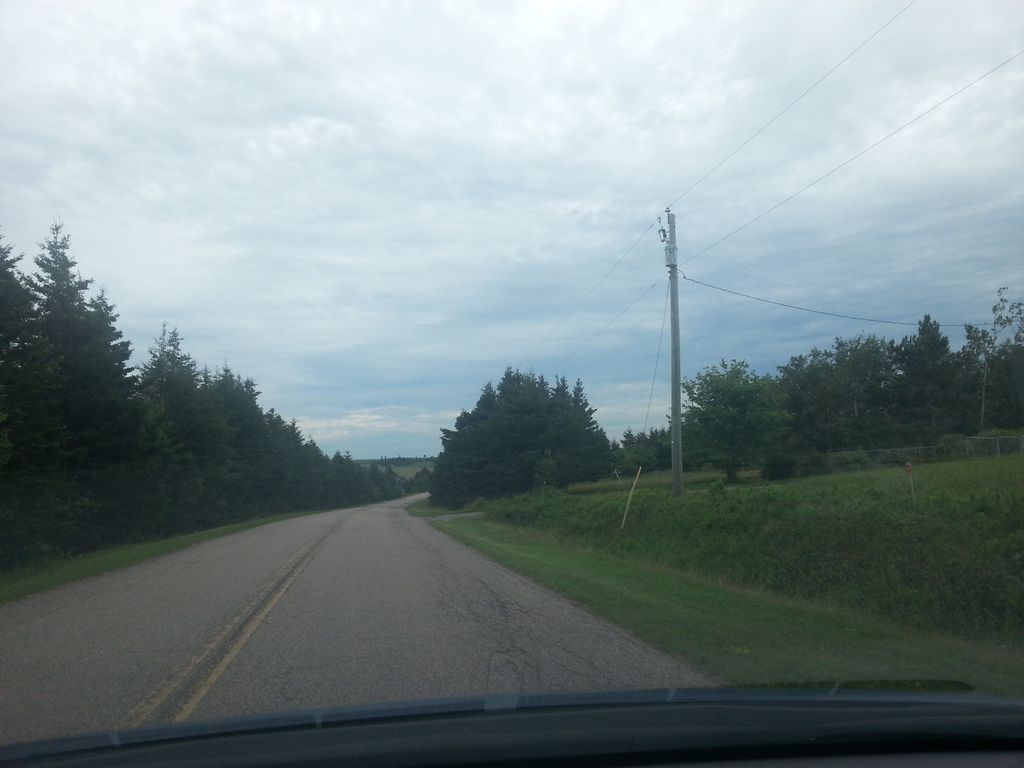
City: charlottetown